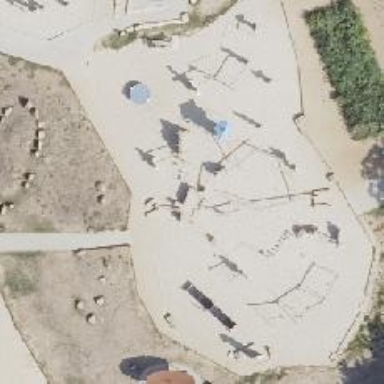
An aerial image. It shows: Playground featuring stepping stones.